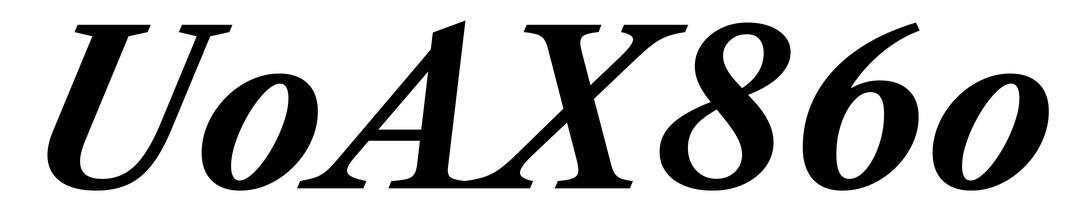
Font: LibreCaslonText-Italic_Bold_Italic